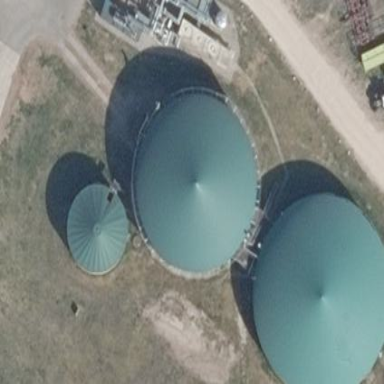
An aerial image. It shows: Round storage tank located in farm auxiliary building.